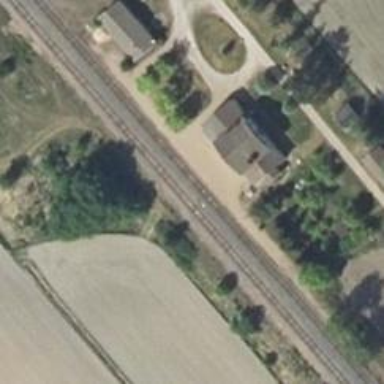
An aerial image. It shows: Site related to railway infrastructure.